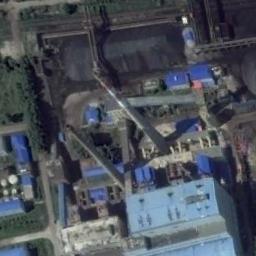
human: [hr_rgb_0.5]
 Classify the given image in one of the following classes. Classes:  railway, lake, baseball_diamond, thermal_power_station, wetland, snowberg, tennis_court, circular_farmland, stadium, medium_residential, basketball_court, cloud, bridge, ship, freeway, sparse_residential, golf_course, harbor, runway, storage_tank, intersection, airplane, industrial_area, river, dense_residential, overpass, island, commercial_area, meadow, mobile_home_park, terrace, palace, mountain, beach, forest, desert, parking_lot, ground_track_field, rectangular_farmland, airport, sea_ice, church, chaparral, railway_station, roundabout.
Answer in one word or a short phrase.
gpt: thermal_power_station